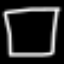
Label: square